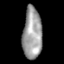
Tissue: lung
Cell type: Epithelial cells
Senescence score: 0.2301
Nuclear area (px): 965
Mean DAPI intensity: 158.581